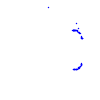
Particle: proton